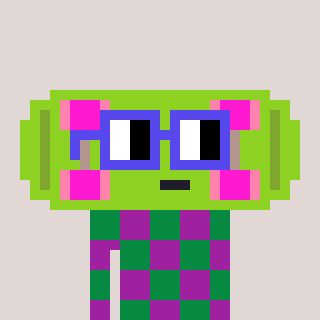
a pixel art character with square blue glasses, a skateboard-shaped head and a magenta-colored body on a warm background